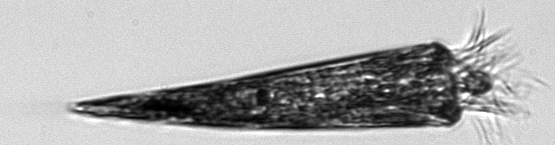
Label: Strombidium_tintinnodes